Brain MRI, modality: hrT2
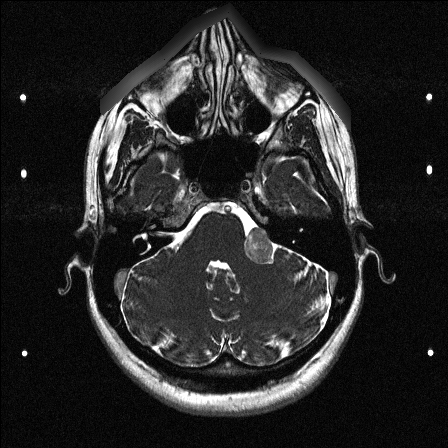